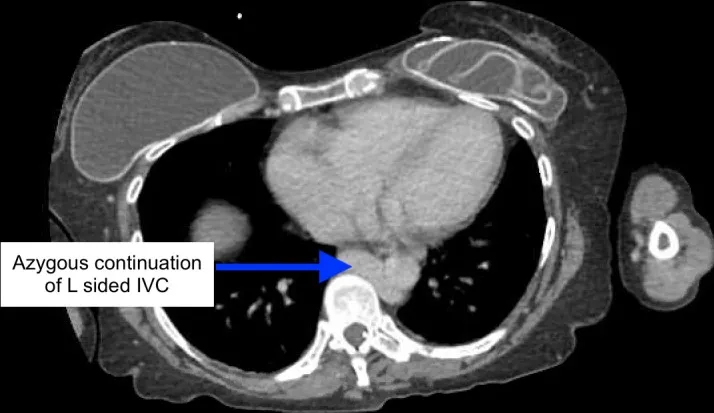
Azygos continuation of L sided IVC (blue arrow). (CT scan abdomen/pelvis w/contrast - axial plane).
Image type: radiology (ct)